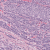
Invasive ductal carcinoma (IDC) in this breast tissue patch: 1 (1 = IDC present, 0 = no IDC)